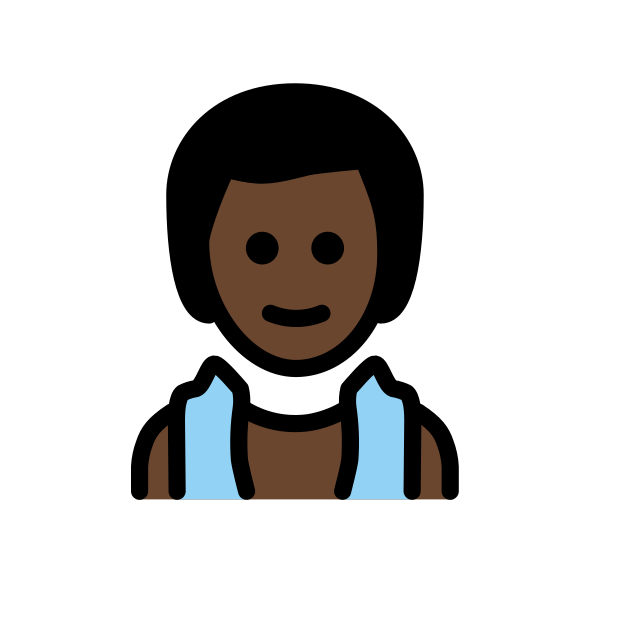
man in steamy room: dark skin tone